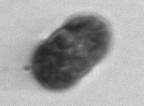
Label: Mesodinium